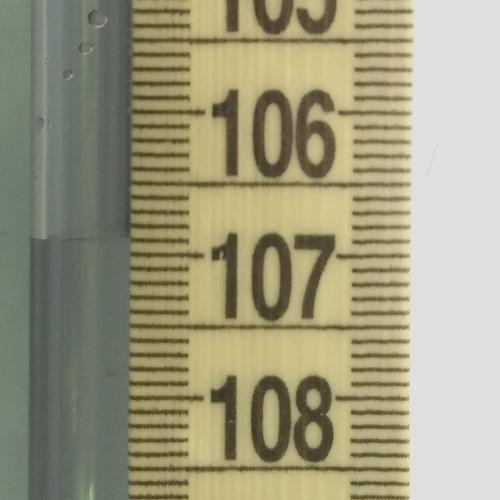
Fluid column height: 106.9 cm